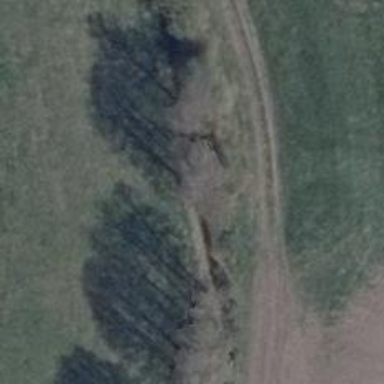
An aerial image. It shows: Row of trees in natural setting.